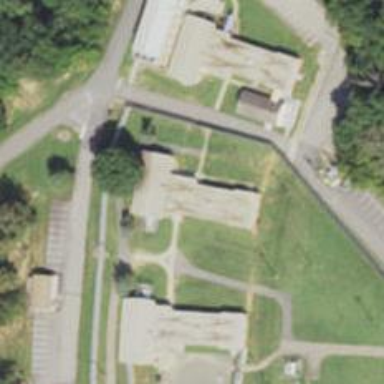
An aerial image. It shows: Prison.